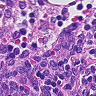
Metastatic tissue present: no